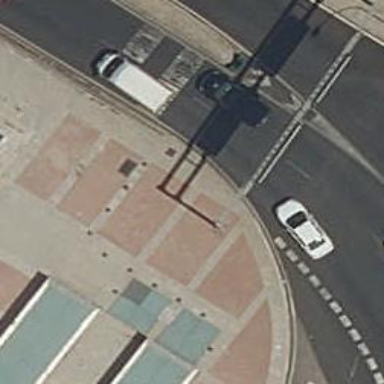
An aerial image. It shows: Bus stop with platform for public transport.